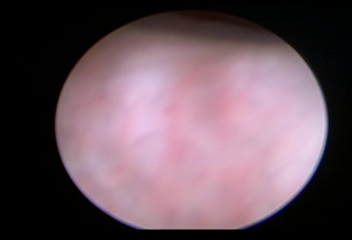
Modality: WLC
Class: Normal mucosa
Bladder cancer association: No